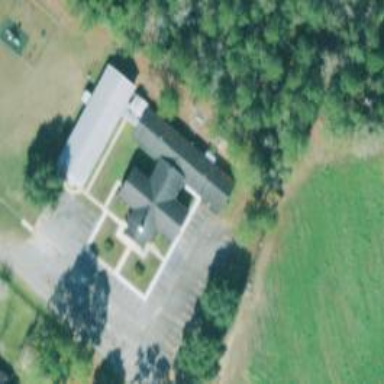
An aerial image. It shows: Place of worship.